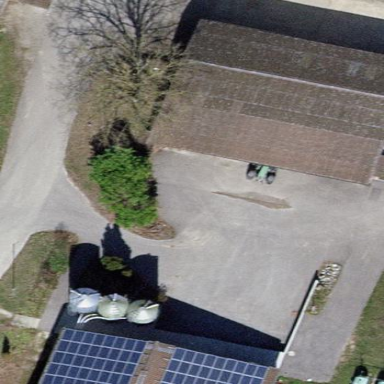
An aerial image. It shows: Barn.